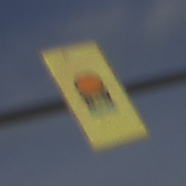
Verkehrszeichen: FahrzeugeMitWassergefaehrdenderLadungOhnePfeilsymbol
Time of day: SunriseSunset
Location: Outdoor (Nature)
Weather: PartlyCloudy
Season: NotSpecified
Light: Natural